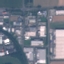
Land use / land cover: Industrial